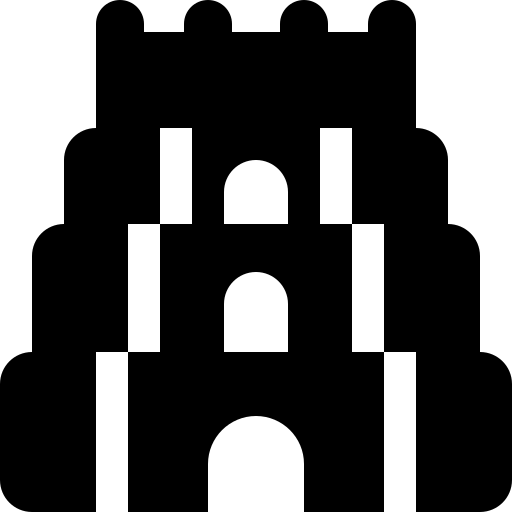
Tags: icon, FontAwesome, fa-icon, solid, gopuram